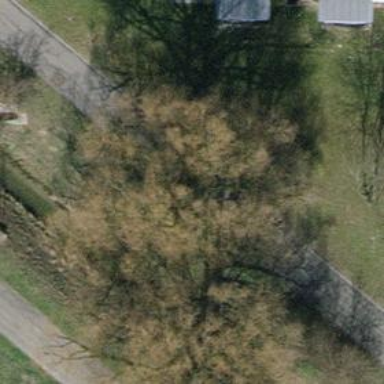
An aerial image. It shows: Urban tree adds touch of nature to the surroundings.